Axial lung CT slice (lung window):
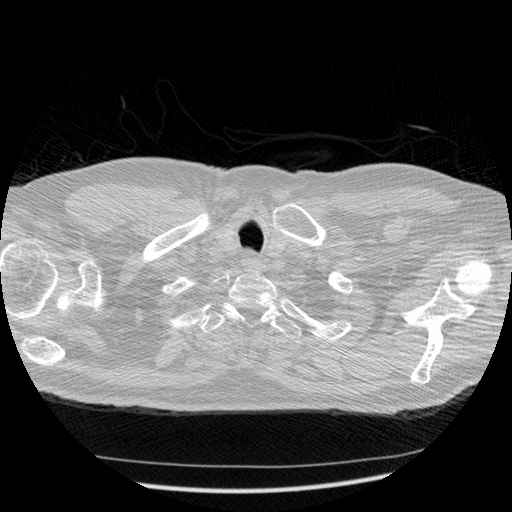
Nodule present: no